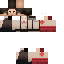
A male human skin with medium skin, wearing brown long hair dressed in a blue hoodie and black pants, featuring a closed mouth.